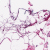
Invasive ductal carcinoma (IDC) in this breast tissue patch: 0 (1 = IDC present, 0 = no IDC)